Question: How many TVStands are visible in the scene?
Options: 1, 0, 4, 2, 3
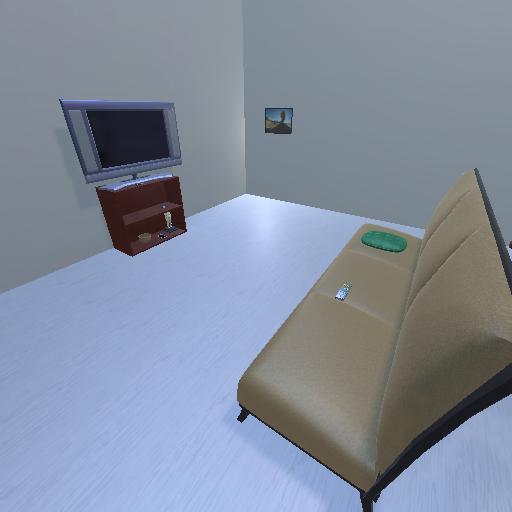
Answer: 1